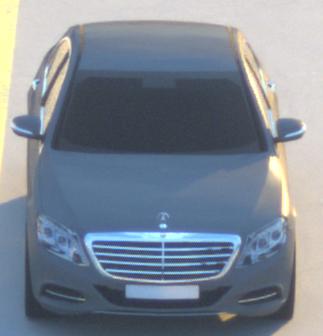
Make: Mercedes-Benz
Model: S 400 HYBRID
Detailed model: S-Class (222) Limousine
Model produced from: 2013/05
Model produced until: 2015/04
Doors: 4
Color: gray
Road condition: dry road
Daytime: sunrise or sunset
Contrast: medium contrast